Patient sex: M
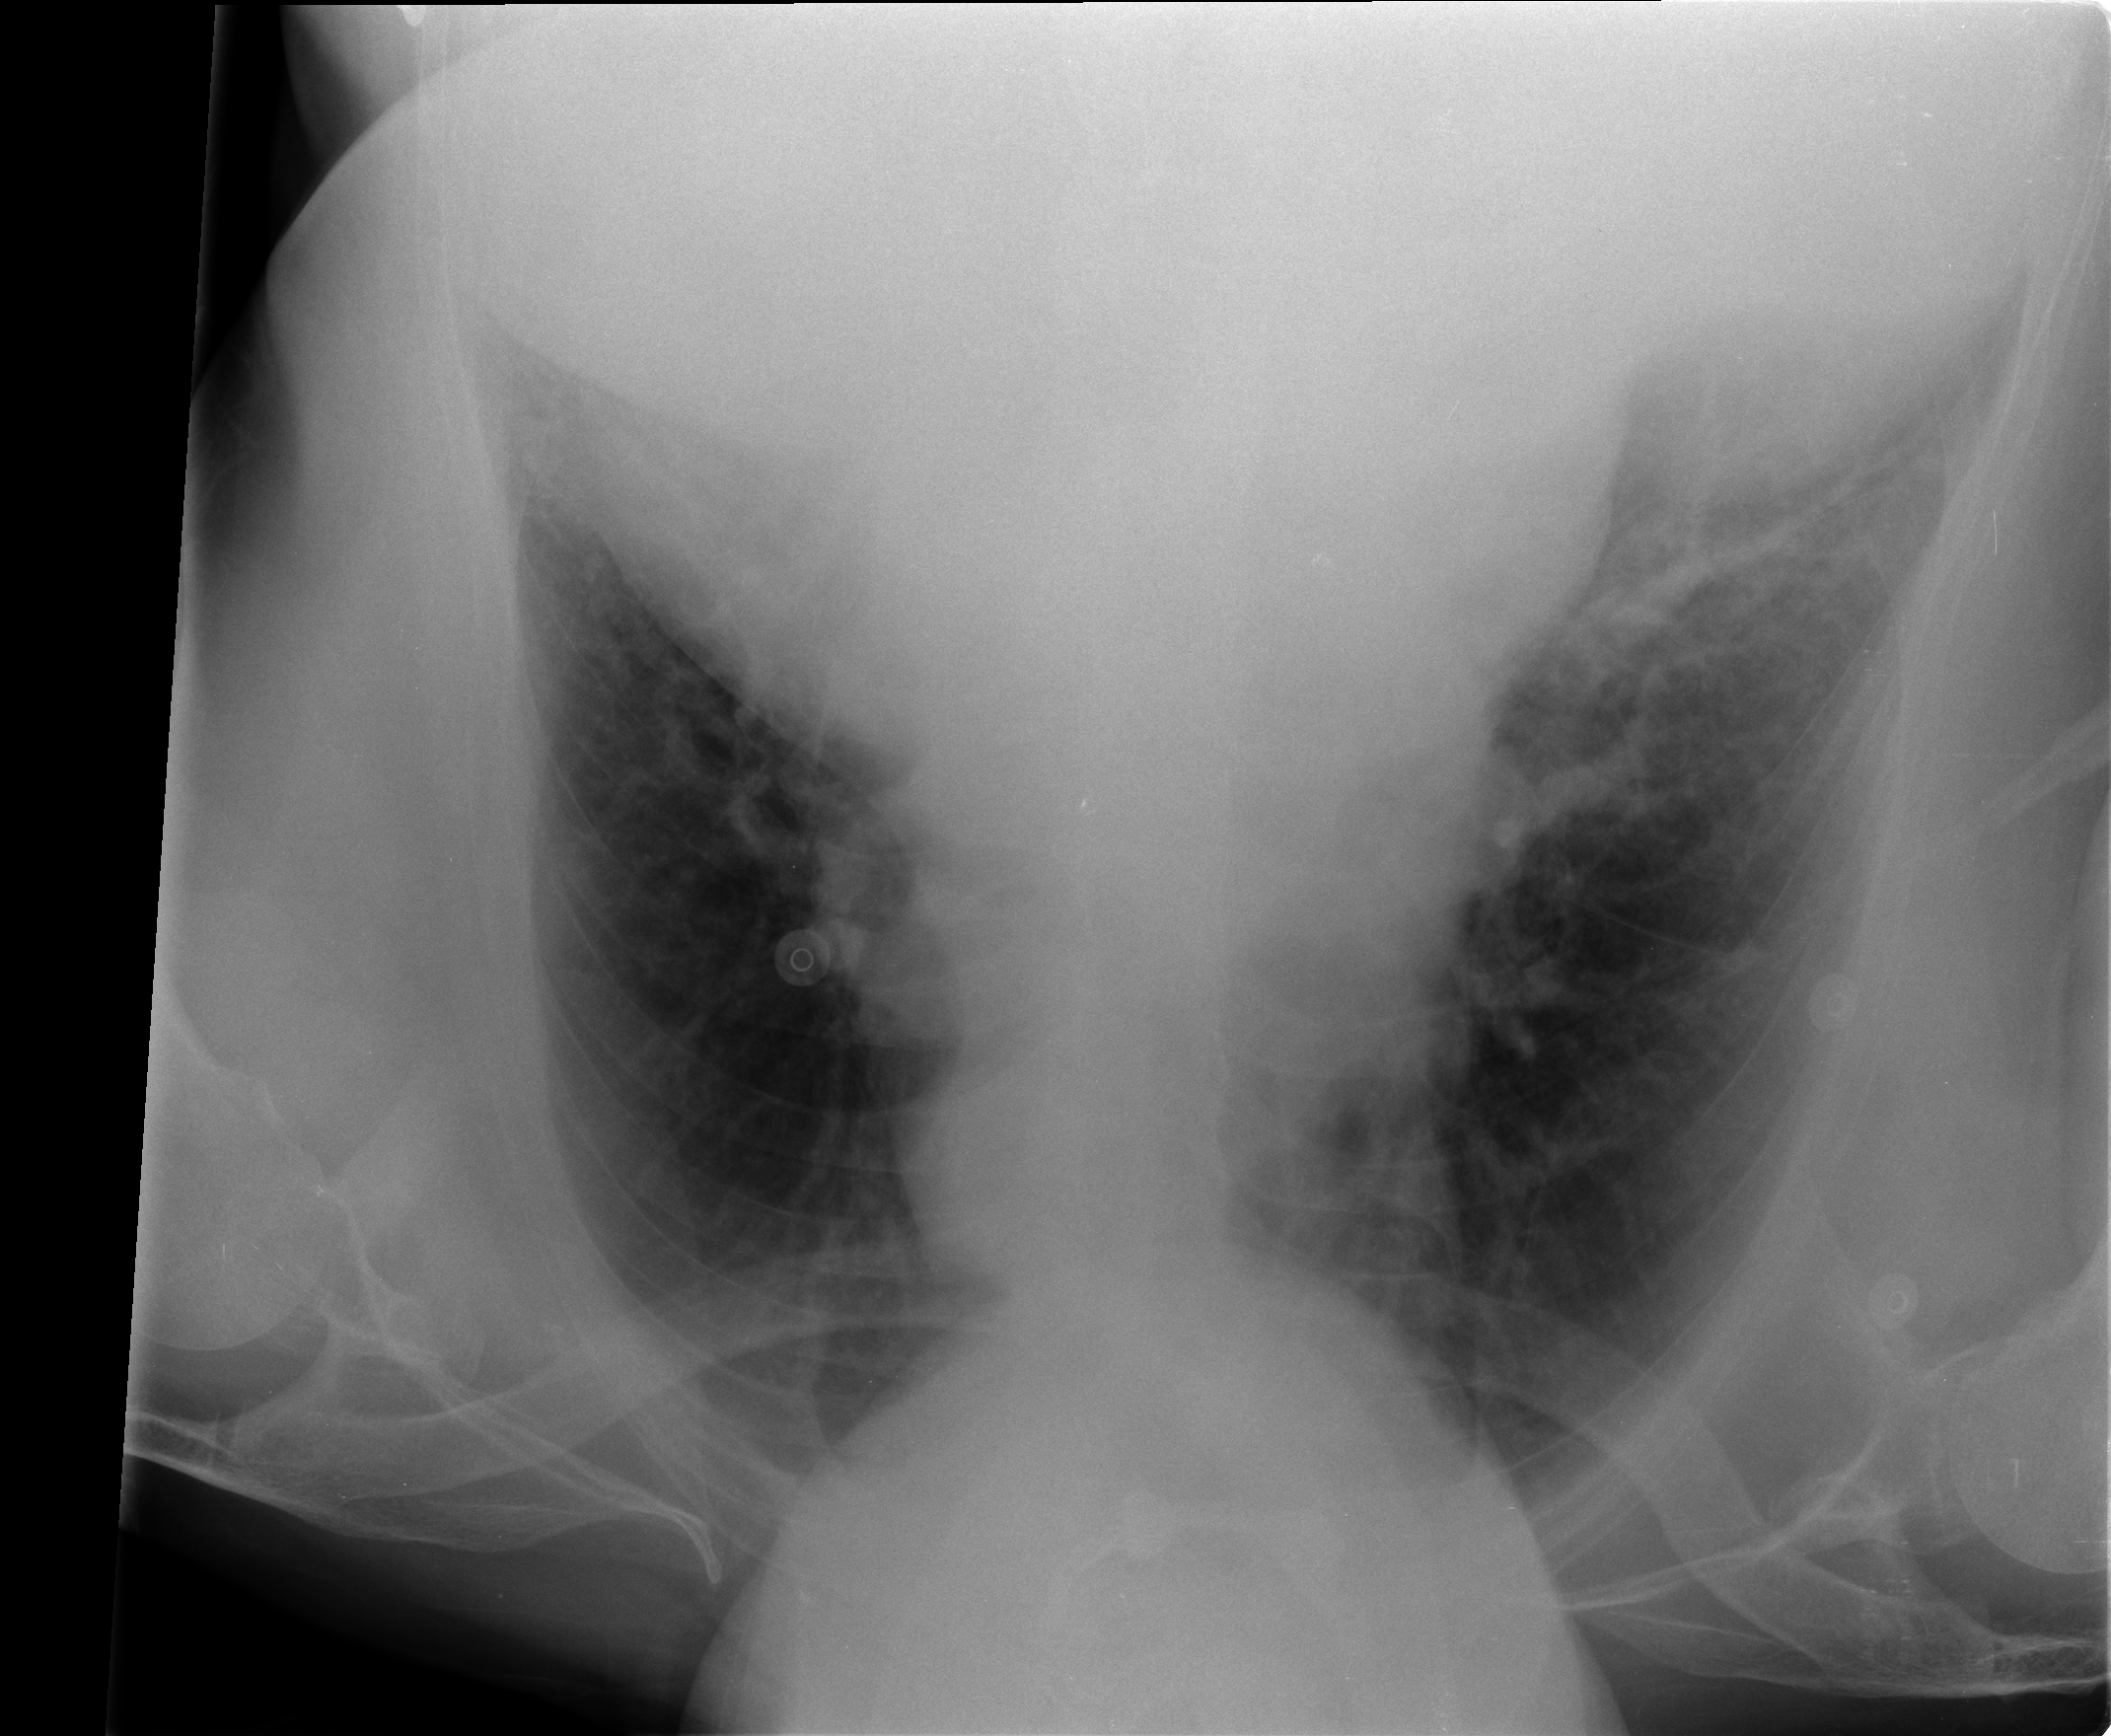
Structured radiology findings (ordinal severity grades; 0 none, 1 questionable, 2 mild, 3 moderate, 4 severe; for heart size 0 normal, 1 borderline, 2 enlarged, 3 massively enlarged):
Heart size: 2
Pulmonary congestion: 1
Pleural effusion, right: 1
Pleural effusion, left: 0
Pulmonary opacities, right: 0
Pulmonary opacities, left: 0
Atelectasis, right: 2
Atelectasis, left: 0